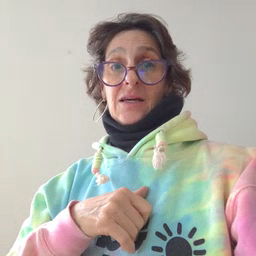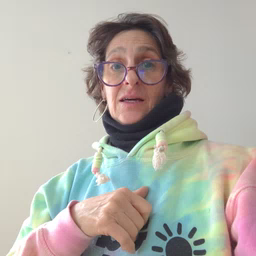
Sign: clean